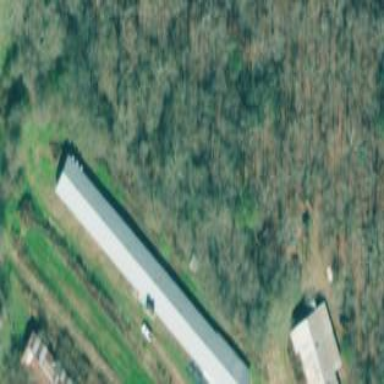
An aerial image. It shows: Poultry house.